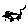
Label: cat